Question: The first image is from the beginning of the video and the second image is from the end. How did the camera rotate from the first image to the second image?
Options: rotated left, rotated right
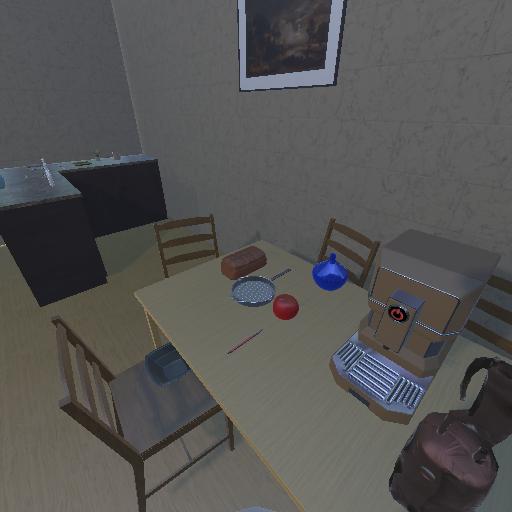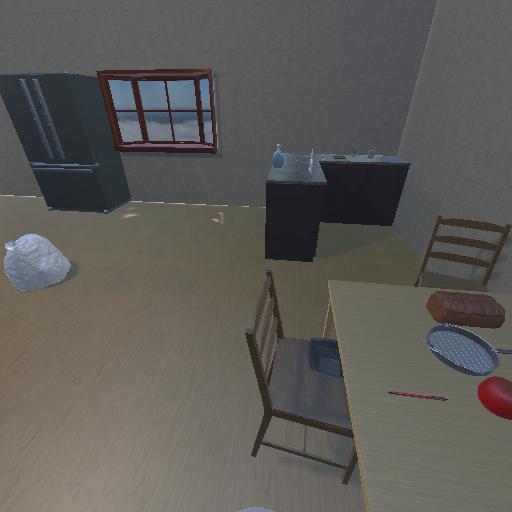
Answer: rotated left